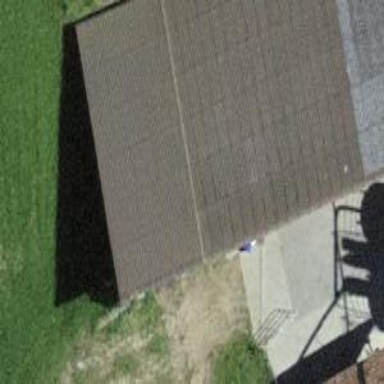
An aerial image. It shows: Garage.